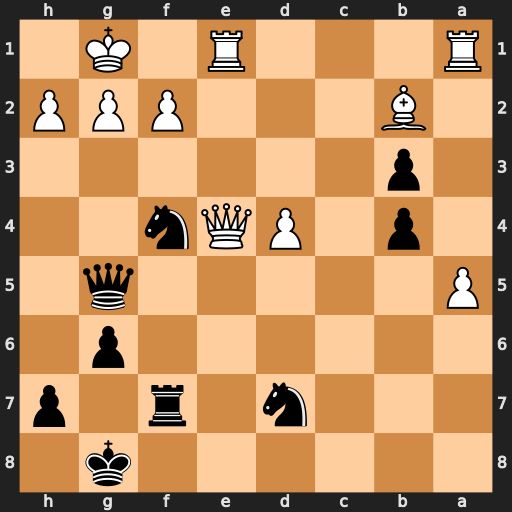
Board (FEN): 6k1/3n1r1p/6p1/P5q1/1p1PQn2/1p6/1B3PPP/R3R1K1
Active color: b
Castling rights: -
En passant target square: -
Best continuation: Nh3+ Kh1 Nxf2+